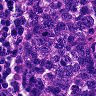
Metastatic tissue present: yes